Question: I have just started to learn android studio. I've encountered a problem:

The layouts won't appear in the preview after I have added them. But if I change the theme or run the app in the emulator they do appear but they overlap.
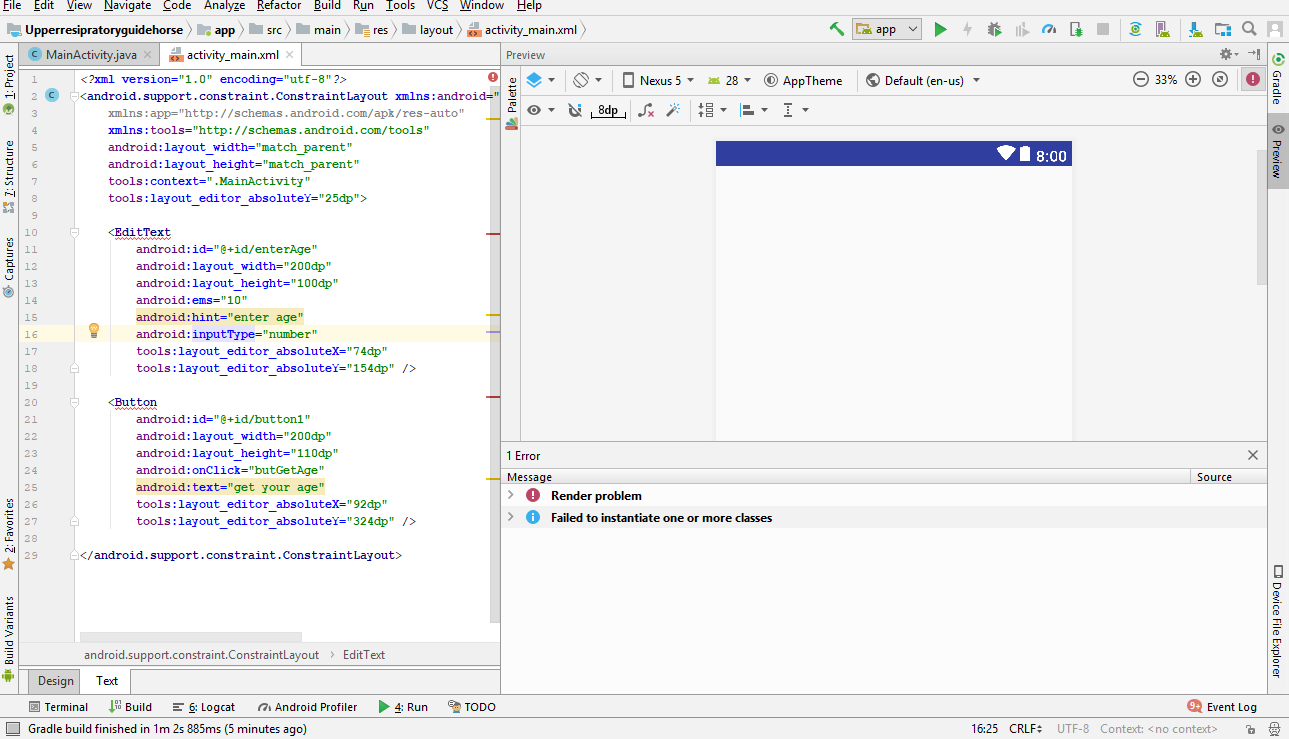
Answer: Add the following dependency:
If you are using targetSdkVersion 27,
in your App Level gradle file
if you are using targetSdkVersion 28,
Make sure you have the following dependency:
For the latest appcompat-v7 library repo version, follow this link
<URL>
Goto Values > styles.xml and modify the style as follows,
'''
<style name="AppTheme" parent="Base.Theme.AppCompat.Light.DarkActionBar">
'''
or any other base theme you like.
Here is an example constraint layout for you,
'''
<?xml version="1.0" encoding="utf-8"?>
<android.support.constraint.ConstraintLayout
xmlns:android="http://schemas.android.com/apk/res/android"
android:layout_width="match_parent"
android:layout_height="match_parent"
xmlns:app="http://schemas.android.com/apk/res-auto">
<EditText
android:id="@+id/enter_age"
android:layout_width="200dp"
android:layout_height="100dp"
android:ems="10"
android:hint="enter age"
android:inputType="number"
app:layout_constraintStart_toStartOf="parent"
app:layout_constraintEnd_toEndOf="parent"
app:layout_constraintTop_toTopOf="parent"
app:layout_constraintBottom_toTopOf="@+id/button1"
app:layout_constraintVertical_chainStyle="packed" />
<Button
android:id="@+id/button1"
android:layout_width="200dp"
android:layout_height="110dp"
android:onClick="butGetAge"
app:layout_constraintStart_toStartOf="parent"
app:layout_constraintEnd_toEndOf="parent"
app:layout_constraintTop_toBottomOf="@id/enter_age"
app:layout_constraintBottom_toBottomOf="parent"/>
</android.support.constraint.ConstraintLayout>
'''